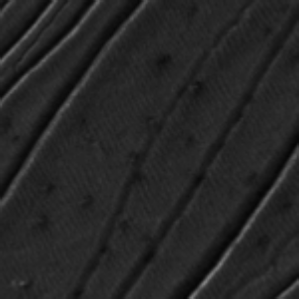
Label: frost